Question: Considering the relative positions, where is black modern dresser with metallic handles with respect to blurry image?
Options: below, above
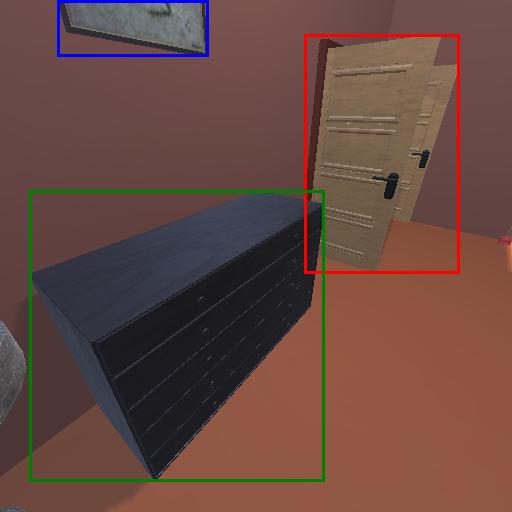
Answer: below